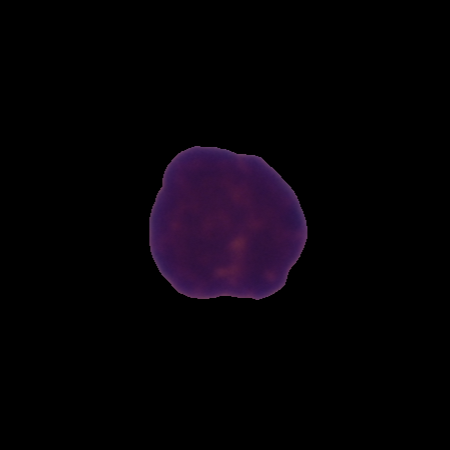
Label: healthy